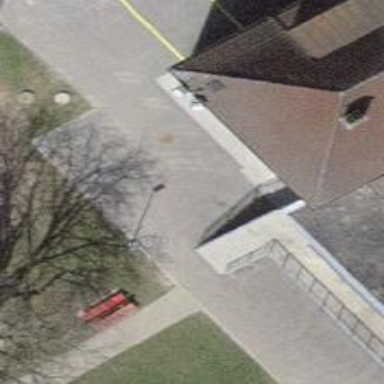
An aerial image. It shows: Bench for seating.